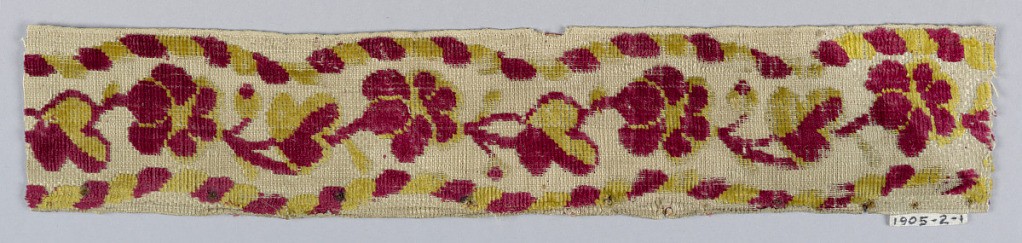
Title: Trimming
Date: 17th century
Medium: silk Technique: supplementary warp pile (velvet)
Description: Design of a curving stem with leaves and flowers between rope borders. In yellow and red velvet on a white ground.